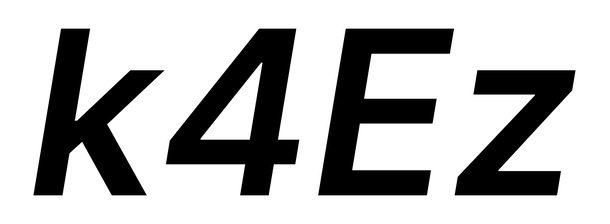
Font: Inter-Italic_SemiBold_Italic